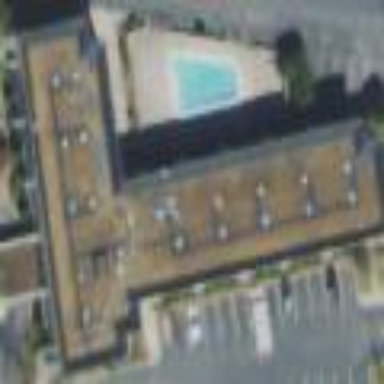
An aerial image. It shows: Hotel building.